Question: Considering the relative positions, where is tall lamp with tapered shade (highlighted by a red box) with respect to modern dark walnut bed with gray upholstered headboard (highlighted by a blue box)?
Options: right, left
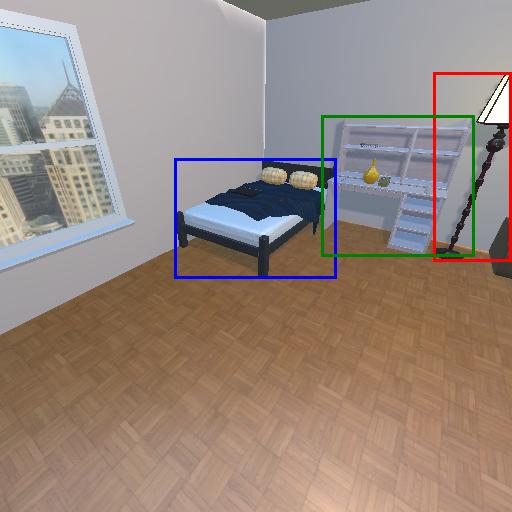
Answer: right